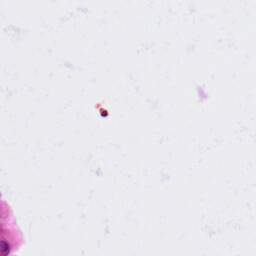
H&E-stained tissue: Lung